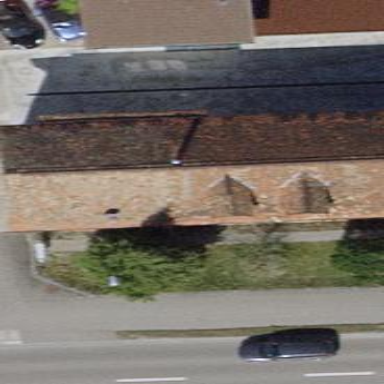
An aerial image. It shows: Detached building.